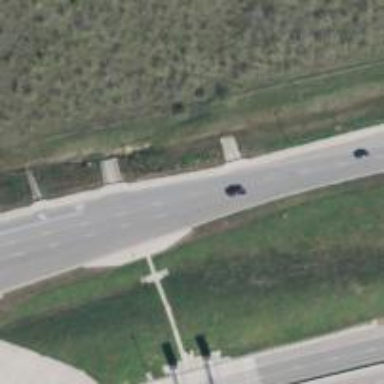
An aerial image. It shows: Secondary road with frontage access.